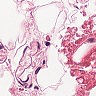
Metastatic tissue present: no